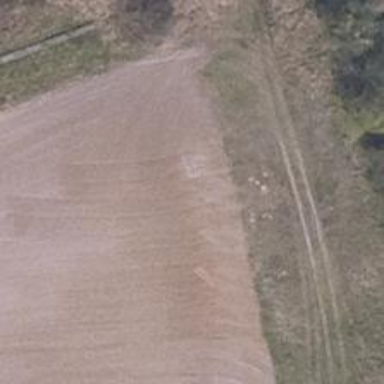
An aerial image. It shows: Grass track road with grade 5 tracktype.